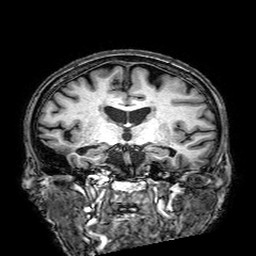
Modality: T1w
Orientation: sagittal
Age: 78
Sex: female
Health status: healthy
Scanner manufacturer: philips
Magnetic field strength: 3 T